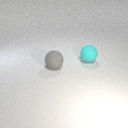
large cyan rubber sphere behind large gray rubber sphere